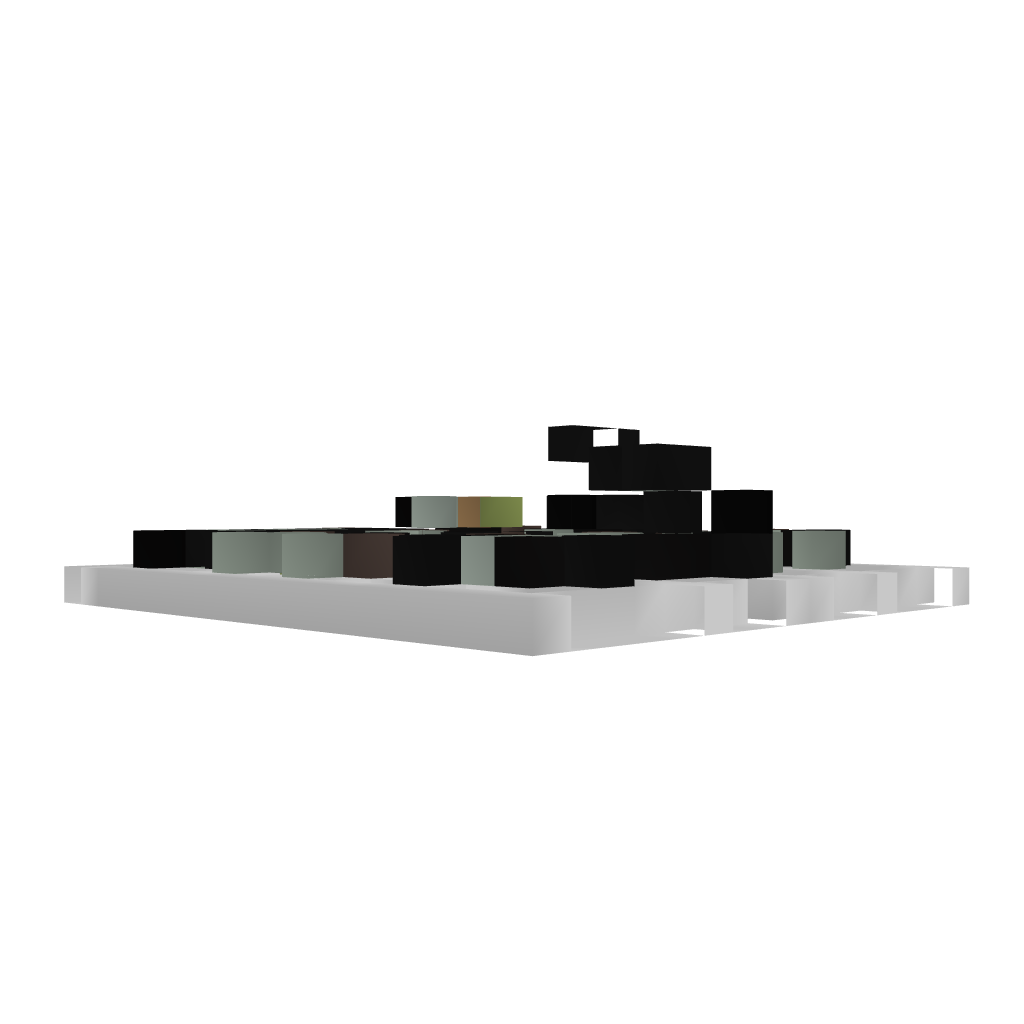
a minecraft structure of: components